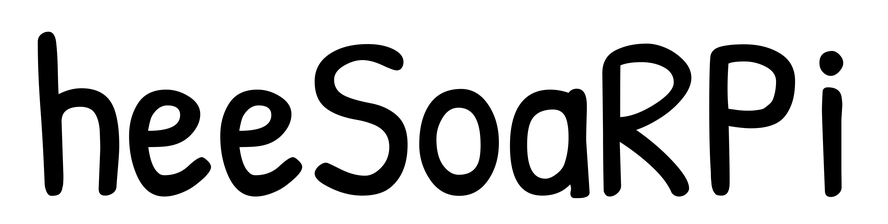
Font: PatrickHand-Regular